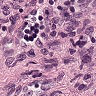
Metastatic tissue present: no